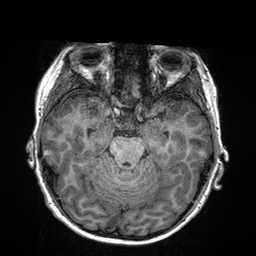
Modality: T1w
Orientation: coronal
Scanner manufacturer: siemens
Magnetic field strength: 3 T
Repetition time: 2.3 s
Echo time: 0.00298 s